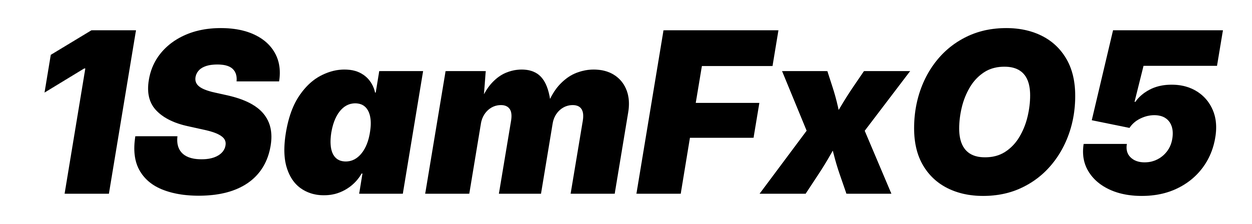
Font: Inter-Italic_Black_Italic